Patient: sex M, age 43
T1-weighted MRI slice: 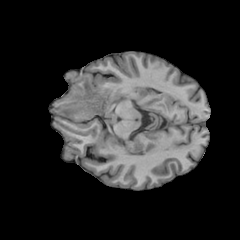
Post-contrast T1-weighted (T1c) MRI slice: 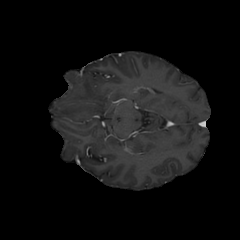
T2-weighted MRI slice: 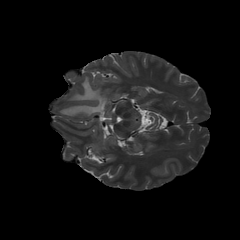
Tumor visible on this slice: yes
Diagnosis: Glioblastoma, IDH-wildtype
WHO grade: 4